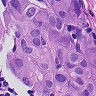
Metastatic tissue present: yes